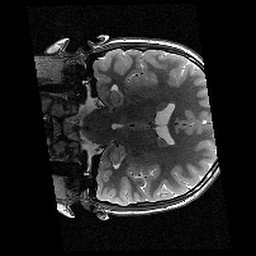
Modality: T2w
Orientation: coronal
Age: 11
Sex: female
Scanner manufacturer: siemens
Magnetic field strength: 3 T
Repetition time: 9.23 s
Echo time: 0.067 s